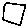
Label: square